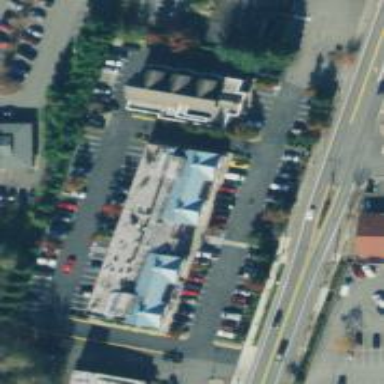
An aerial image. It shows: Fitness centre on leisure land.